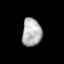
Tissue: lung
Cell type: Endothelial cells
Senescence score: 0.5742
Nuclear area (px): 529
Mean DAPI intensity: 179.348